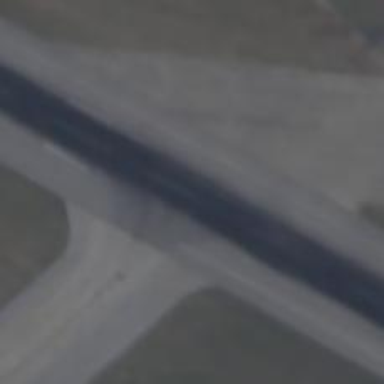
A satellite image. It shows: View of runway in airport.